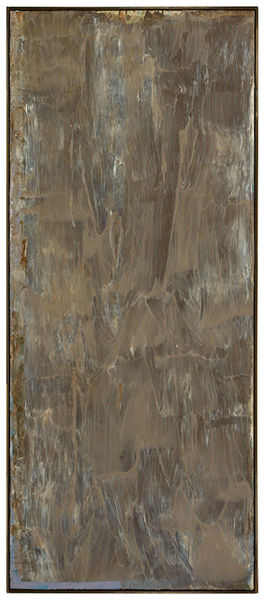
Titel: Bronze Emperor 6, Bronze Emperor 6
Künstler: Jules Olitski
Standort: Amherst (Massachusetts, USA)
Institution: Mead Art Museum, Amherst College
Schlagwörter: grau, white, green, grey, modern, painting, oil painting, brown, texture, expressionist, abstract, rectangle, vertical, art, colors, what, impressionist, paint, impasto, big, braun, wand, gemälde, bark, nonsense, this, is, nonobjective, streaks, expensive, slurp, rechteck, länglich, verschmiert, rechteckig, schmal